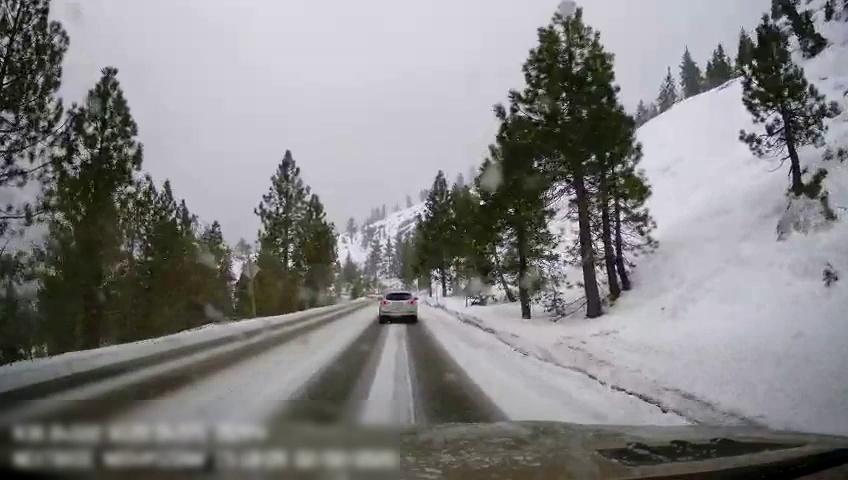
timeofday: Day
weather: Snowy
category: Drivable Space
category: Vehicles | Car